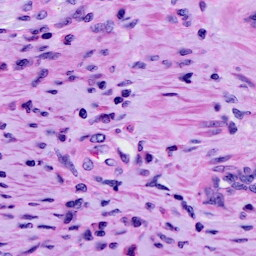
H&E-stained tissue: Cervix